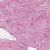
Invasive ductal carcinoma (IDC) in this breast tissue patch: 1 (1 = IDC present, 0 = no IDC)